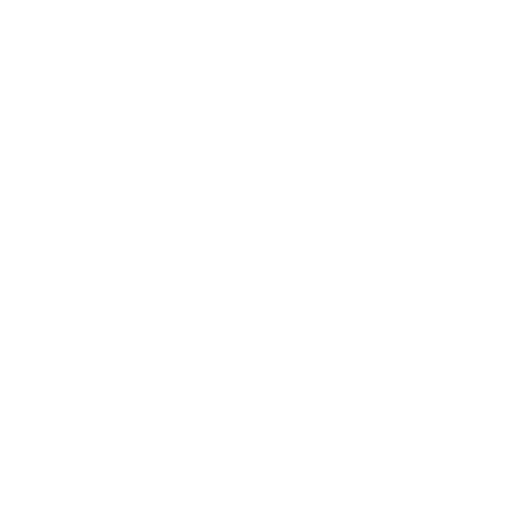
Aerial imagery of cape in Alaska named Survey Point containing only unknown